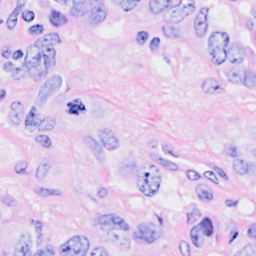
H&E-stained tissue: Breast